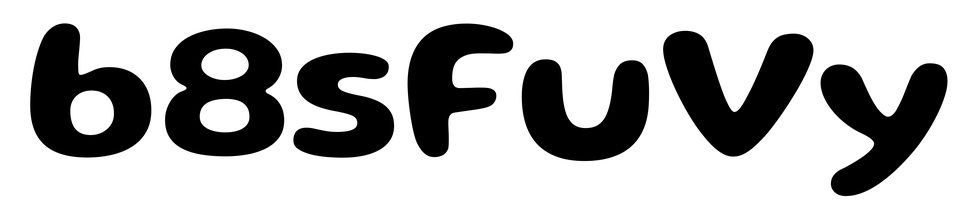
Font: Gluten_SemiBold